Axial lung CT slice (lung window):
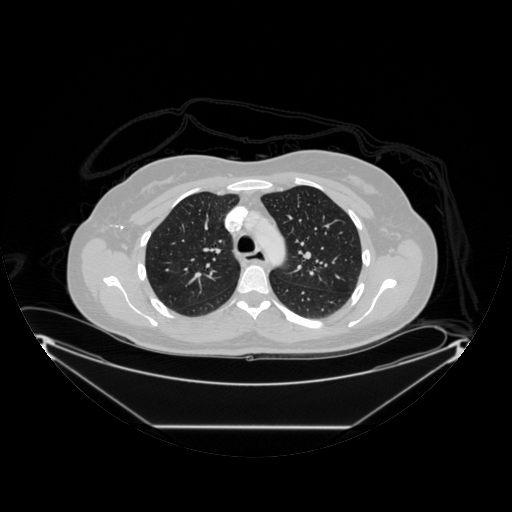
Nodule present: no